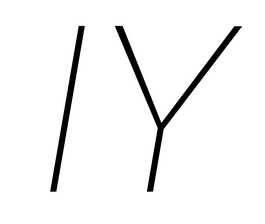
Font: Roboto-Italic_Thin_Italic